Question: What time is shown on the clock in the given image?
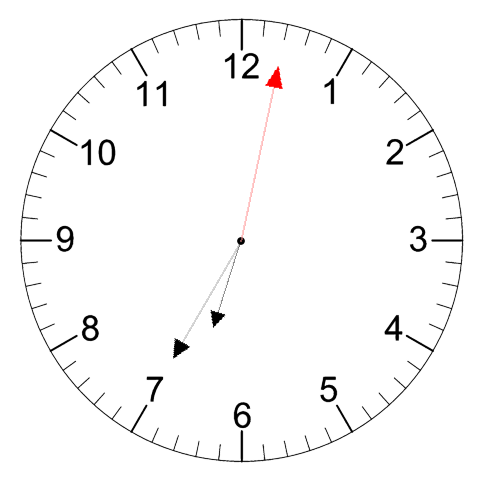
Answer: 06:35:02